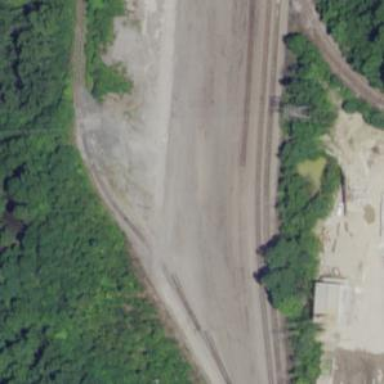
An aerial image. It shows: Abandoned railway yard.